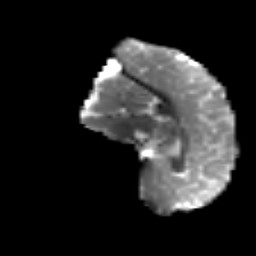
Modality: T2w
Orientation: sagittal
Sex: male
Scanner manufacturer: siemens
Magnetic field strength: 3 T
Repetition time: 5 s
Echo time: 0.071 s